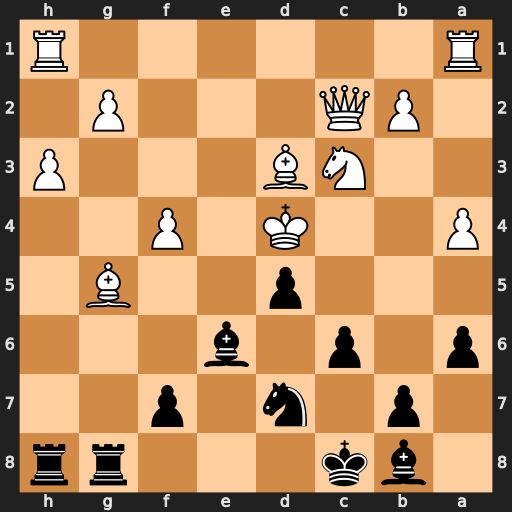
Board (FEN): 1bk3rr/1p1n1p2/p1p1b3/3p2B1/P2K1P2/2NB3P/1PQ3P1/R6R
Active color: b
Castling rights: -
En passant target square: -
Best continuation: Ba7#